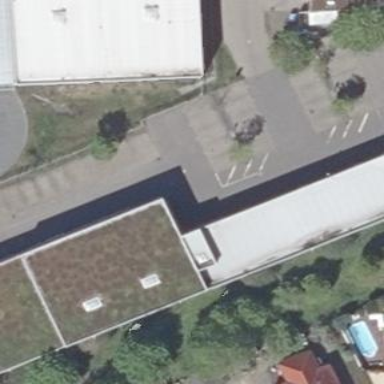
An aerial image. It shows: Building that houses car repair shop.